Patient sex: F
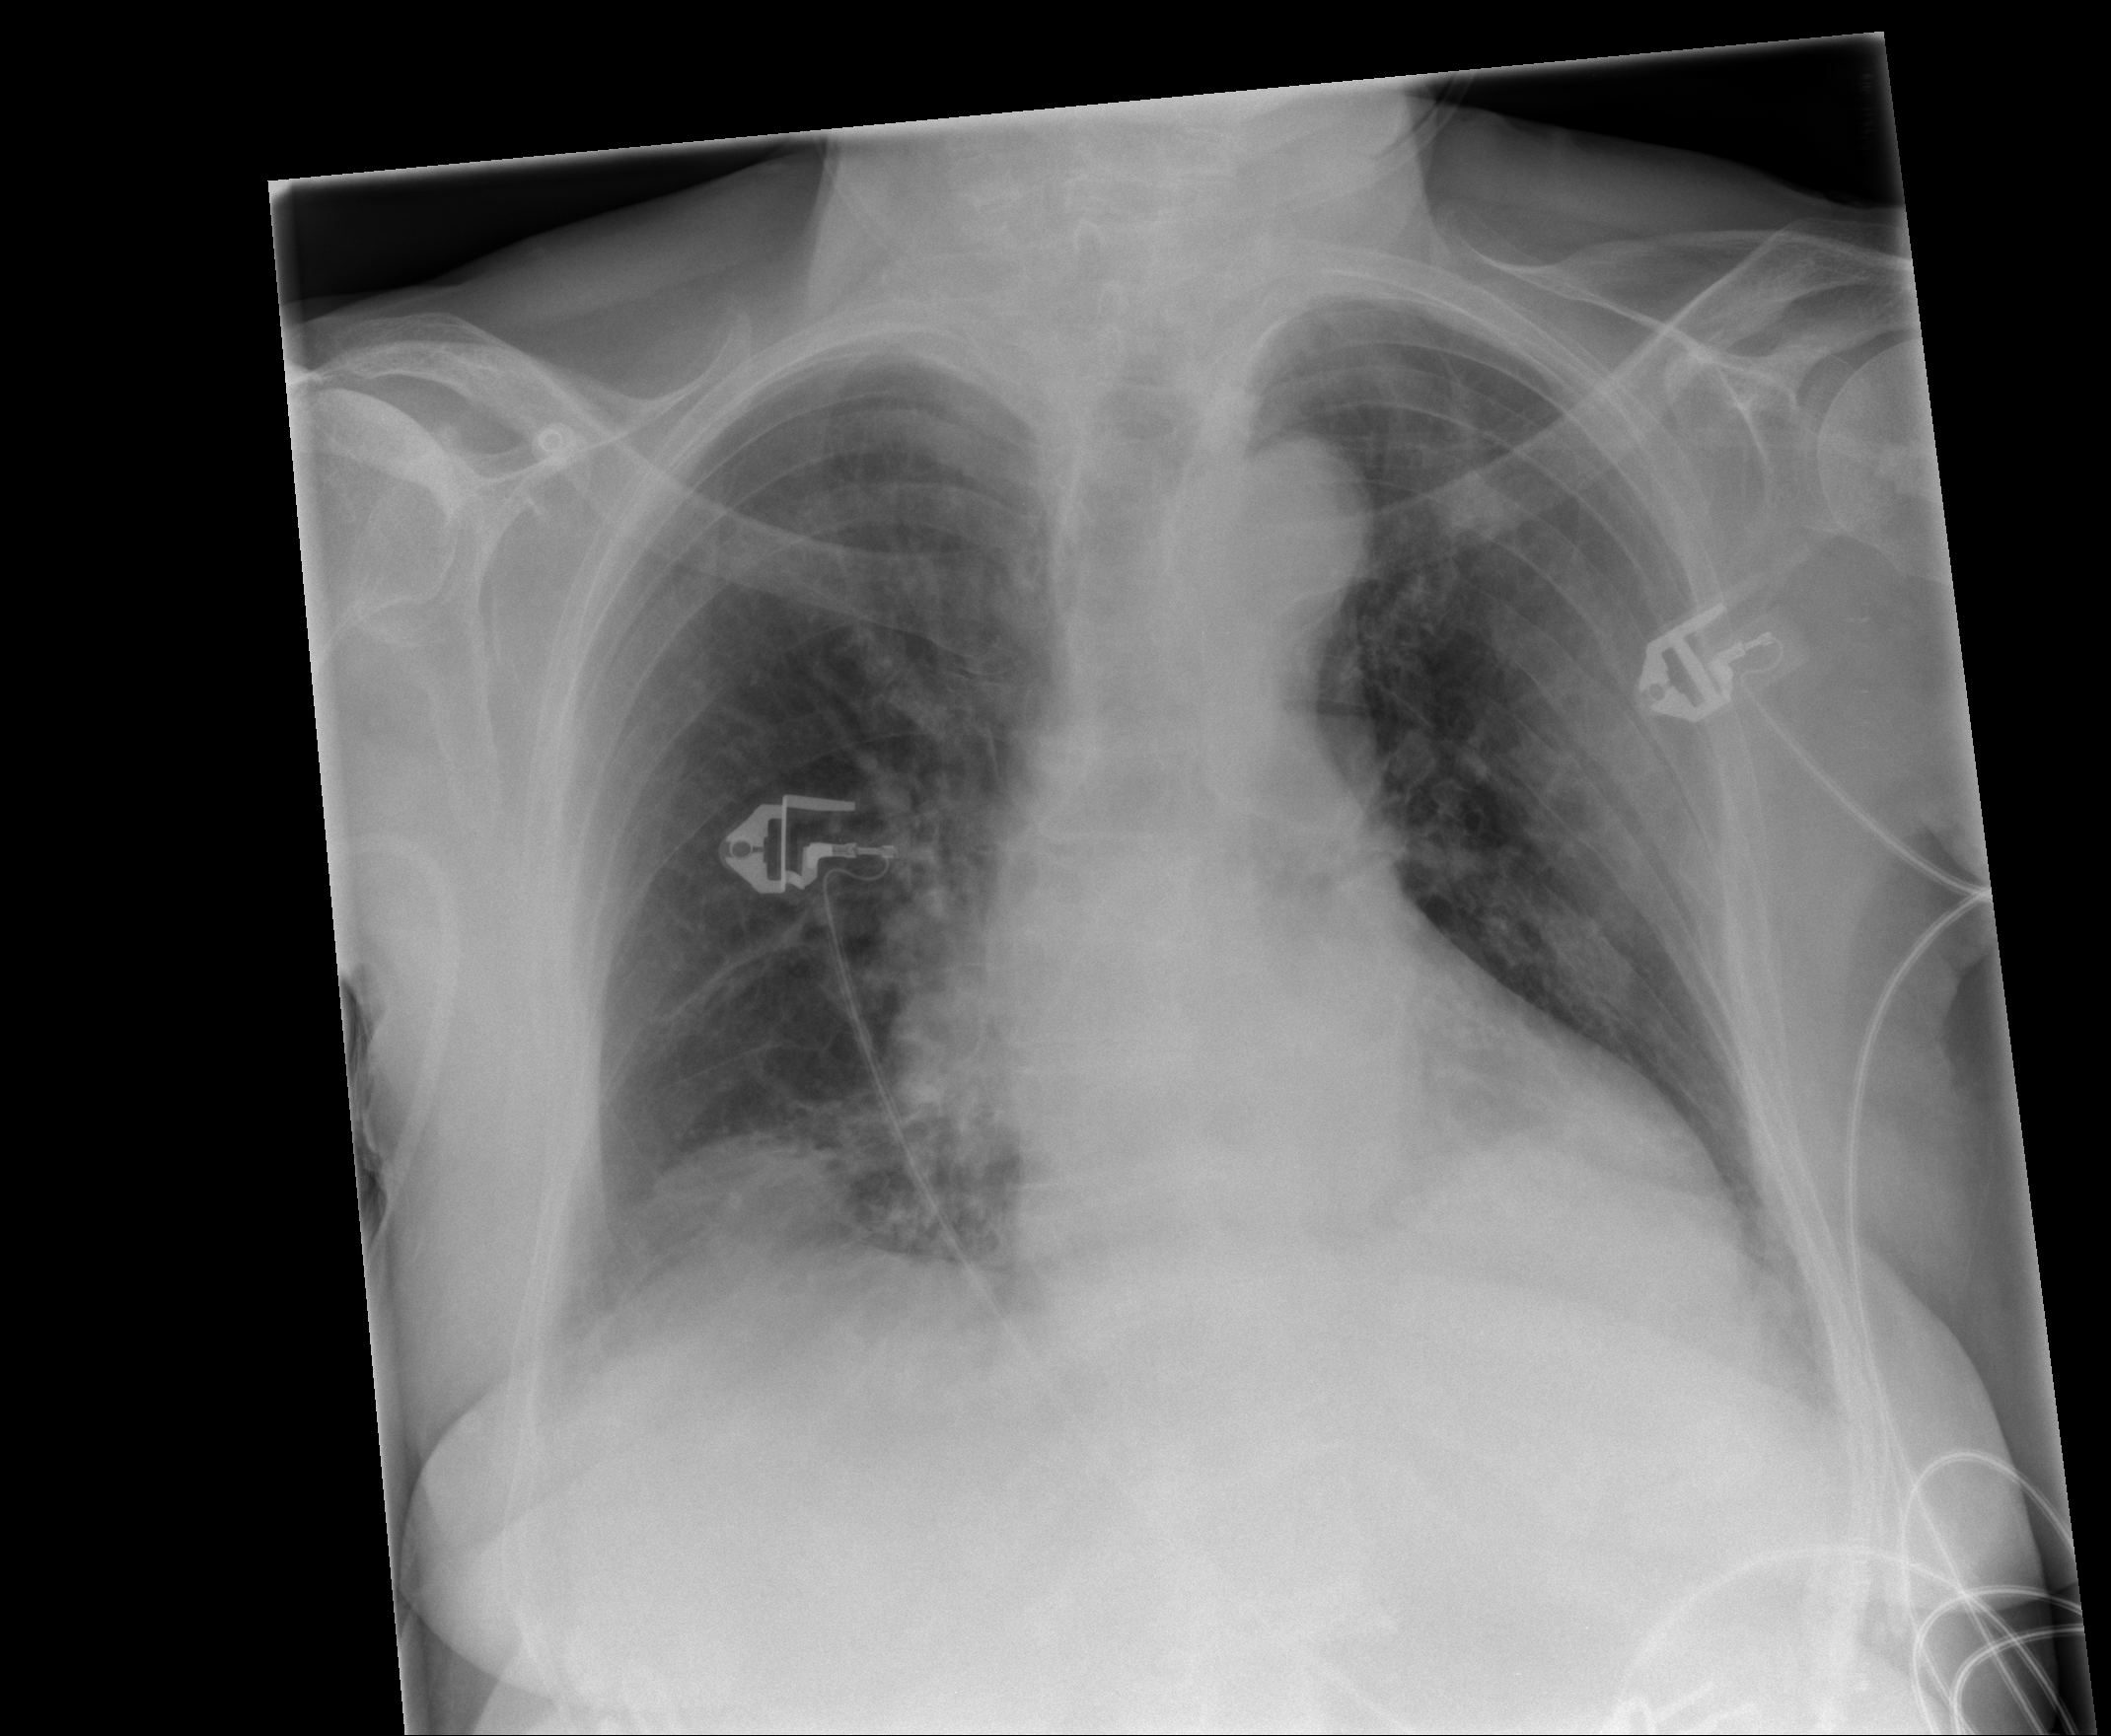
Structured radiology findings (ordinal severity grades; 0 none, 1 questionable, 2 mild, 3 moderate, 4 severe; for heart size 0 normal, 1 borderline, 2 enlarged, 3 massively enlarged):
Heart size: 1
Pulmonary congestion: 1
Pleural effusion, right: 2
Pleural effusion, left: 2
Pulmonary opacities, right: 2
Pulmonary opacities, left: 0
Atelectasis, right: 2
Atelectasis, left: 2